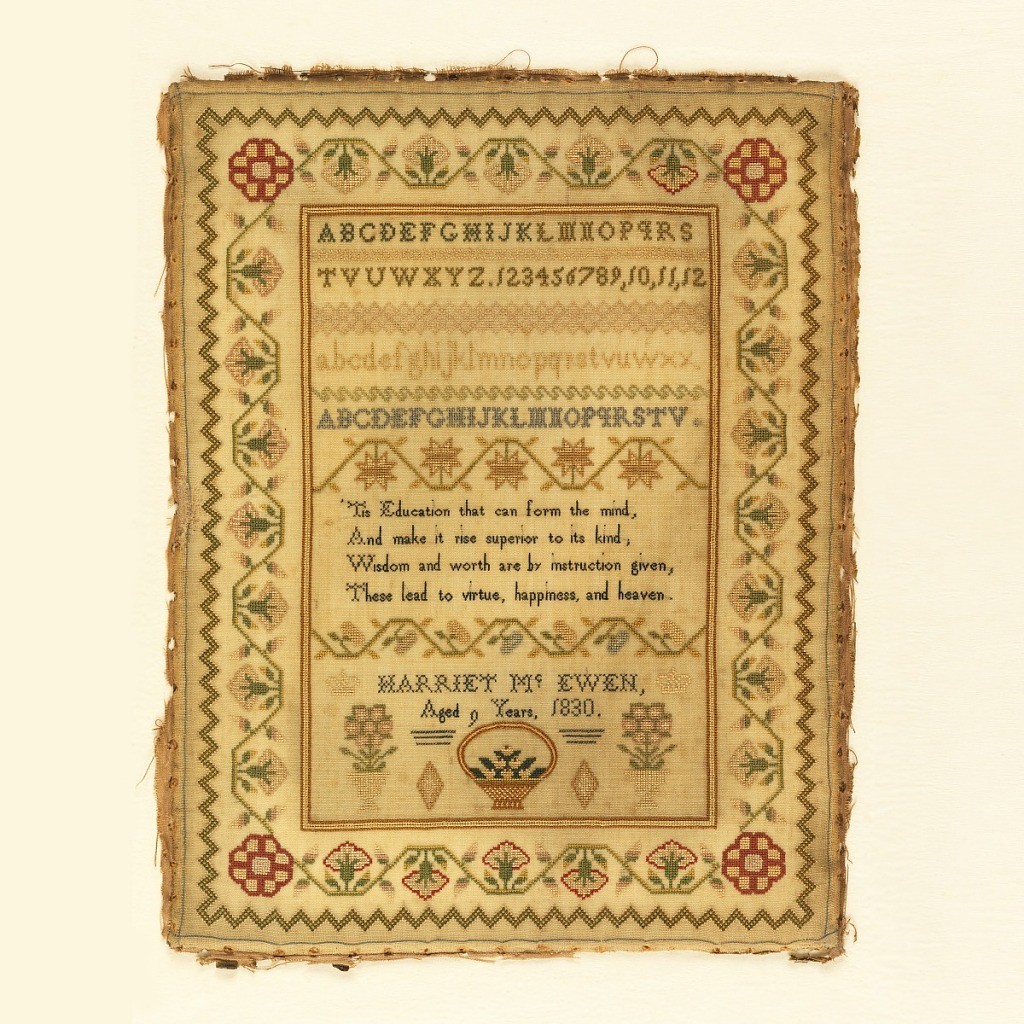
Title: Sampler
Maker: Harriet McEwen, English
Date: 1830
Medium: silk embroidery on wool foundation Technique: embroidered in cross, chain, stem, and square stitches on plain weave foundation
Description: Four alphabets, one with numerals at the top.  Verse: "Tis education that conform the mind, and make it rise superior to its kind, wisdom and worth are by instruction given, these lead to virtue, happiness, and heaven.  Harriet McEwen, aged 9 years 1830."  Potted plants and flower basket at bottom.  Floral border at edge.